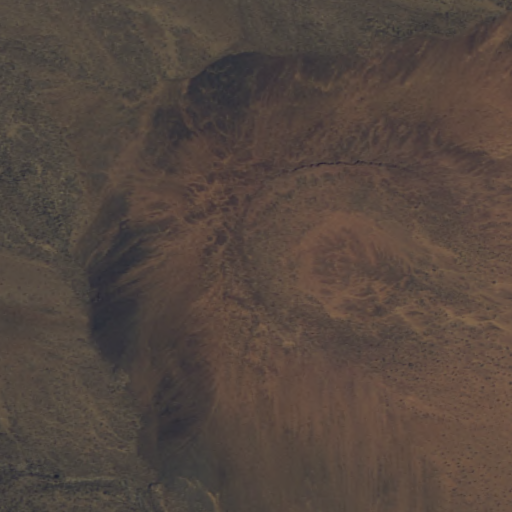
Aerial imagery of mountain in Hawaii named Pu‘ukaupakuhale containing only unknown